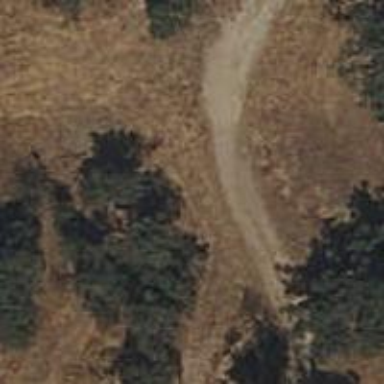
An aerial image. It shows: Well-maintained compacted path with excellent trail visibility.